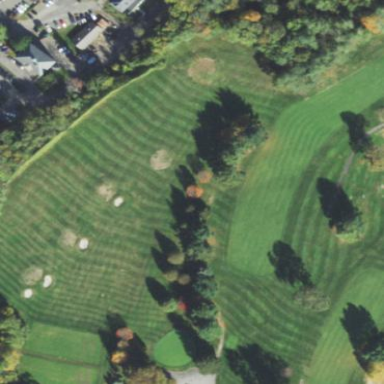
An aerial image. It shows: Grassy area designated for driving range golf.